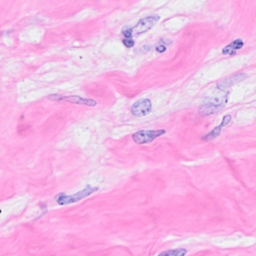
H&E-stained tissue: Breast